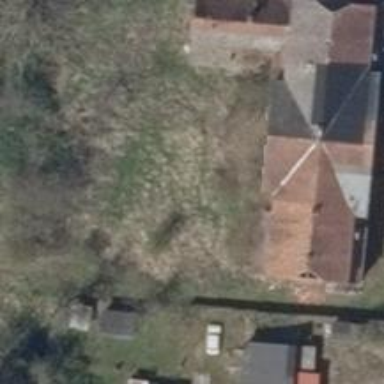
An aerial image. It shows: Ruins of building.